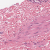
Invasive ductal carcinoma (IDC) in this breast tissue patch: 0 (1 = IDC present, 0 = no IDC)